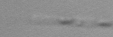
Label: Leptocylindrus